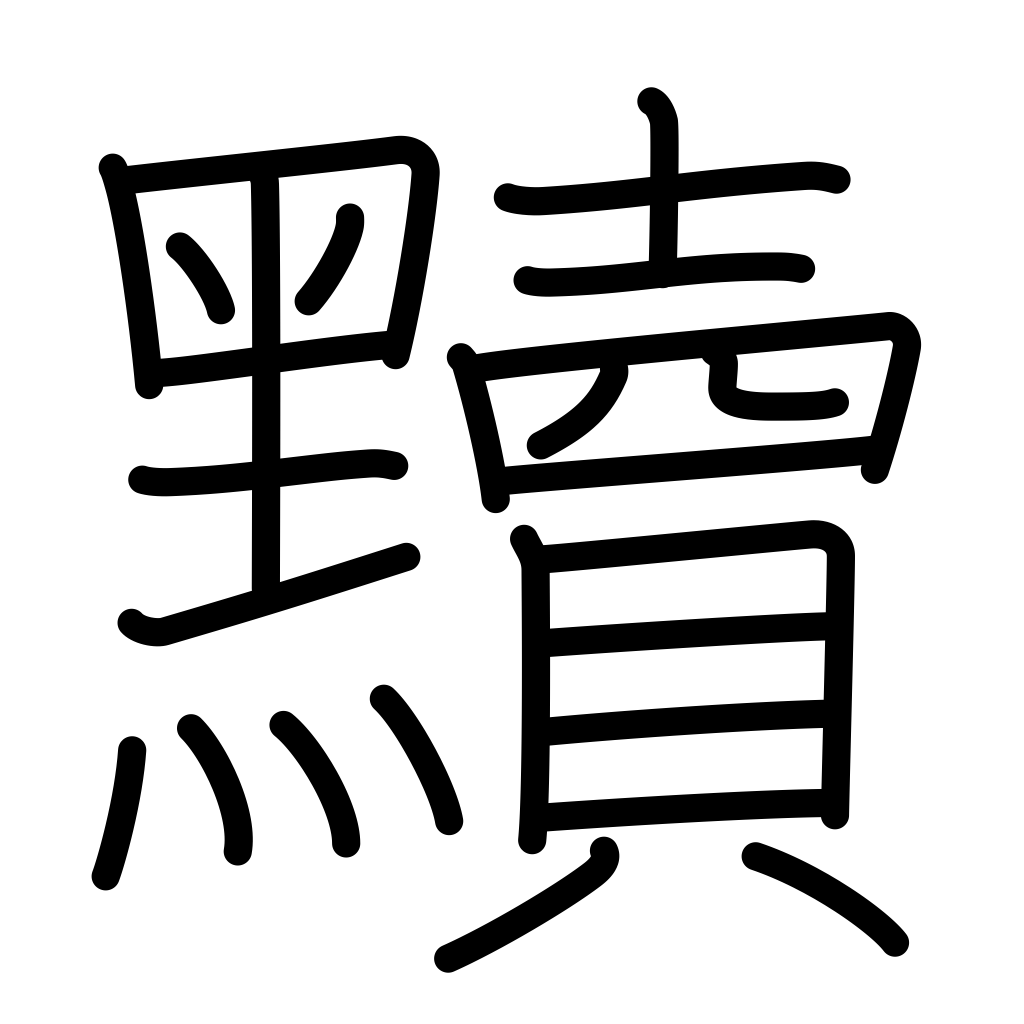
Meaning: make dirty, become dirty